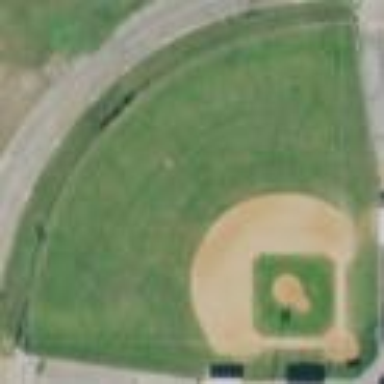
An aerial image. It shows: Baseball pitch for leisure land.